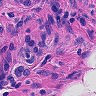
Metastatic tissue present: yes